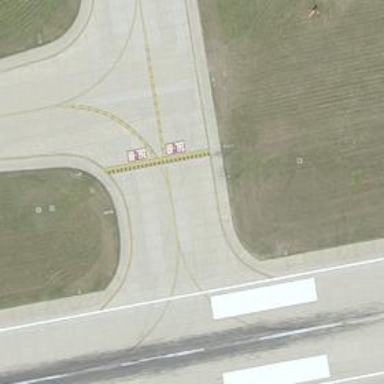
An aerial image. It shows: Image of taxiway at airport.